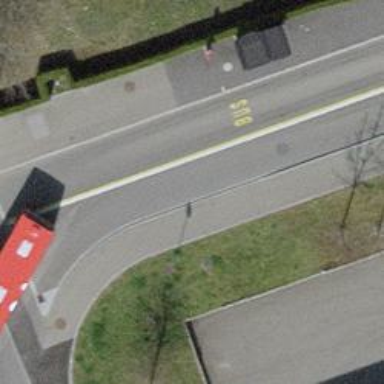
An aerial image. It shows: Residential road with asphalt surface and opposite cycleway.